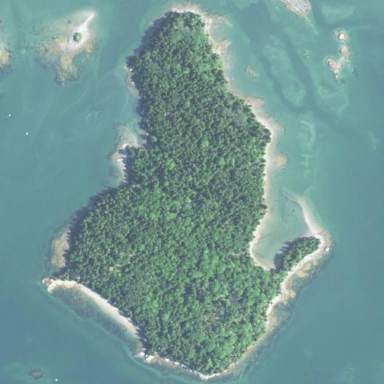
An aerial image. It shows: Island with natural coastline.